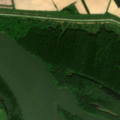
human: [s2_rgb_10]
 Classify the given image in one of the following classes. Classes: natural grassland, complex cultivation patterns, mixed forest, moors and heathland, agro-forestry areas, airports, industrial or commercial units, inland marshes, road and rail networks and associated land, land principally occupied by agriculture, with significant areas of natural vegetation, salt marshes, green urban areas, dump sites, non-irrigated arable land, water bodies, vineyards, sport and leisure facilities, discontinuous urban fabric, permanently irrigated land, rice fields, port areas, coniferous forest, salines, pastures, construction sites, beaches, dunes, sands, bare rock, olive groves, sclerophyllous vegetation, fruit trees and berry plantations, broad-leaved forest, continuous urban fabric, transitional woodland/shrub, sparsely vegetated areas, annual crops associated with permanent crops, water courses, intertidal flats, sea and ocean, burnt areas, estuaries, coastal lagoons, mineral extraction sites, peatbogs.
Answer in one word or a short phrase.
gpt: non-irrigated arable land, broad-leaved forest, transitional woodland/shrub, water courses